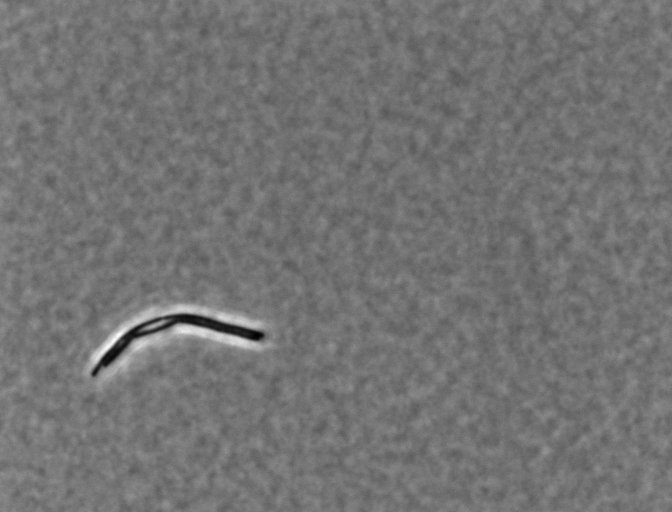
Bacillus subtilis